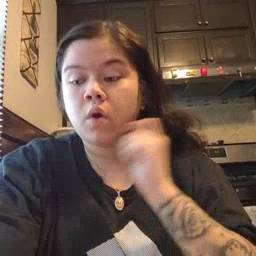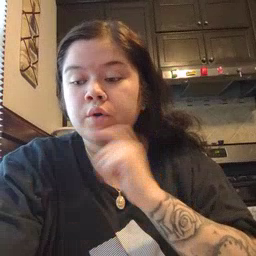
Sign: dryer